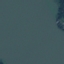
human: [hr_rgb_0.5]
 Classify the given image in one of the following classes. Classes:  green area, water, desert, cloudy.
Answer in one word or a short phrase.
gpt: water